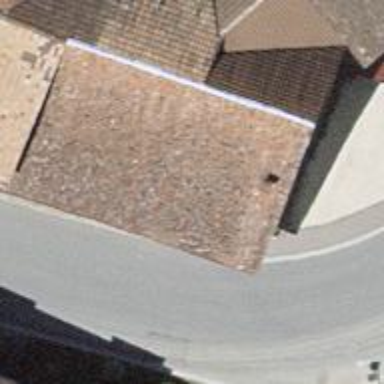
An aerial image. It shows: Disused restaurant.